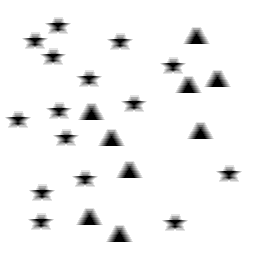
Squares: 0
Triangles: 9
Stars: 15
Total shapes: 24